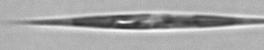
Label: Calciosolenia_brasiliensis